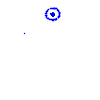
Particle: proton